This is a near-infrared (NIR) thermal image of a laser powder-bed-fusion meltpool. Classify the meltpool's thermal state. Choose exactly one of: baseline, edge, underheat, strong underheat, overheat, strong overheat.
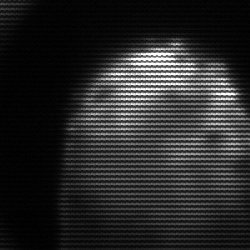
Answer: edge